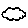
Label: cloud